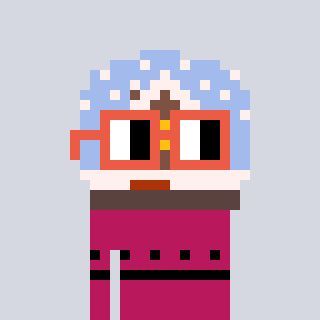
a pixel art character with square orange glasses, a snow globe-shaped head and a darkpink-colored body on a cool background